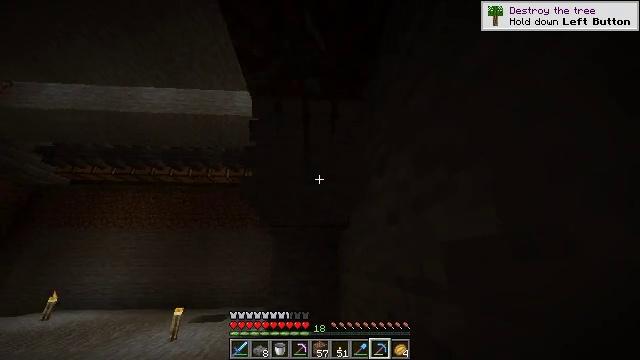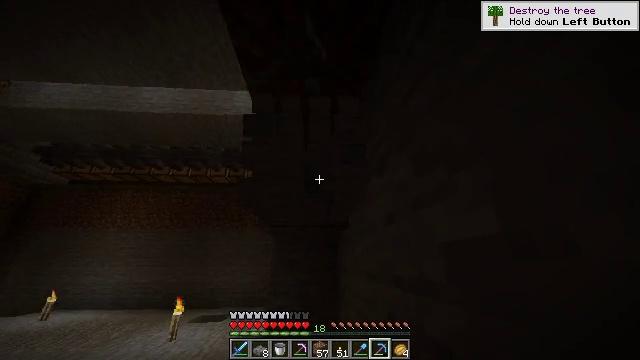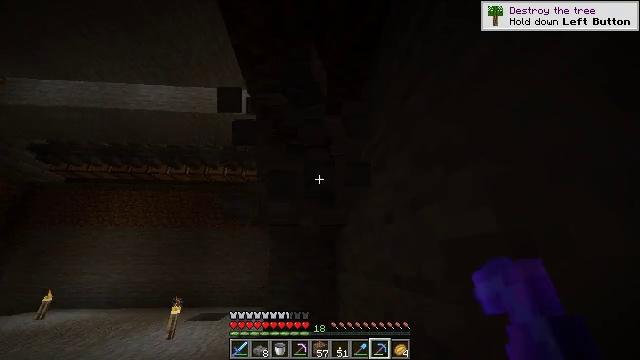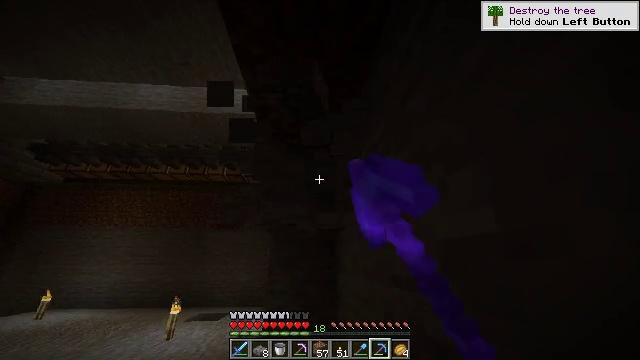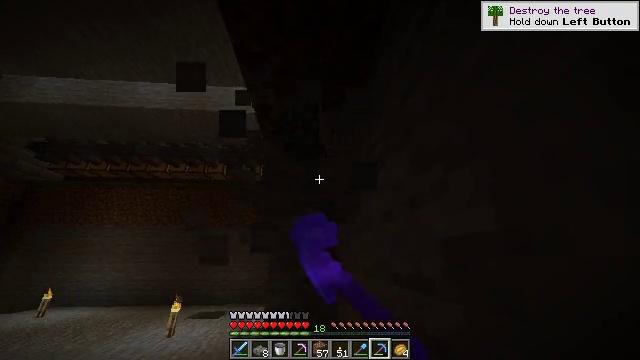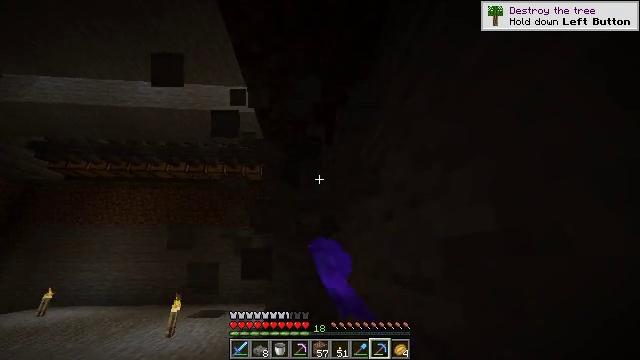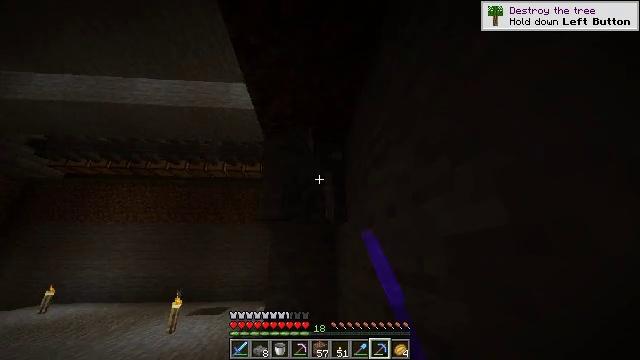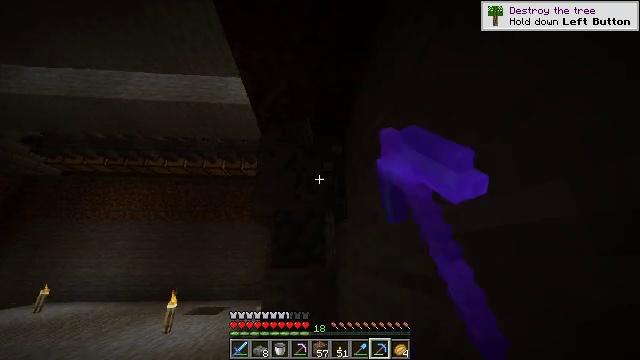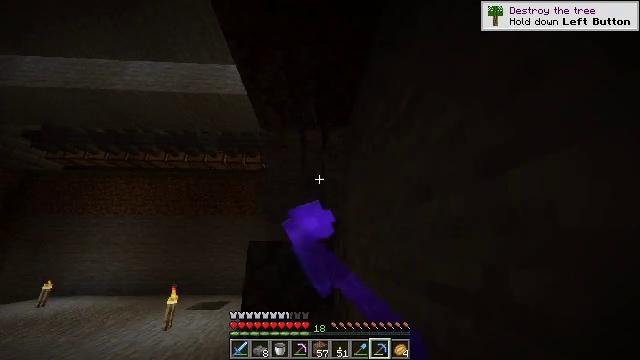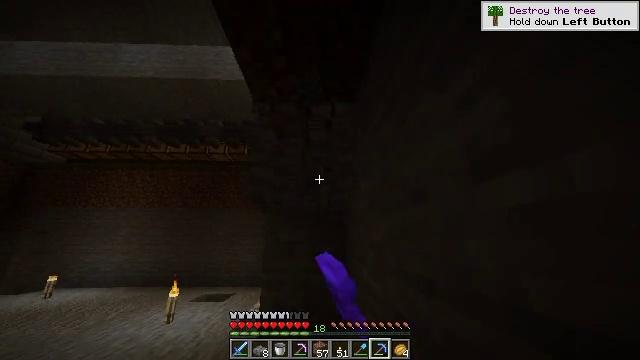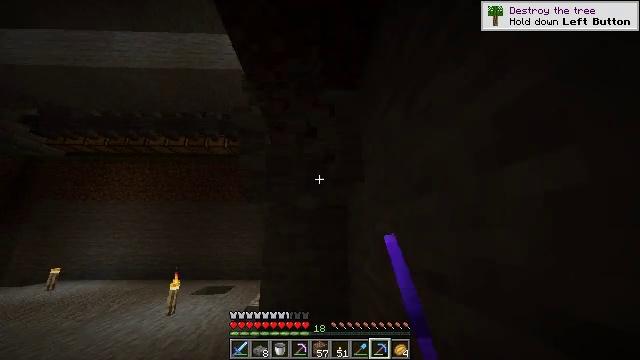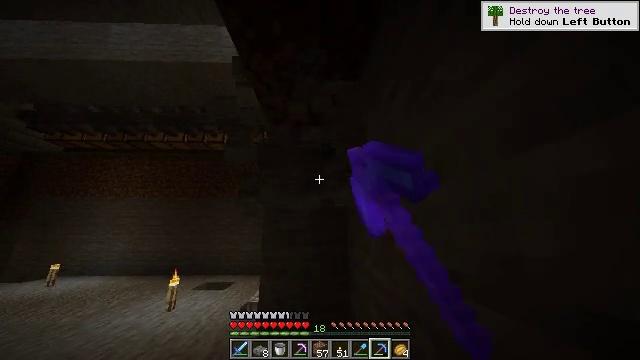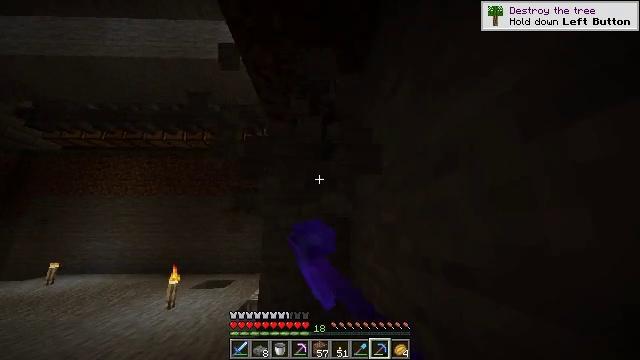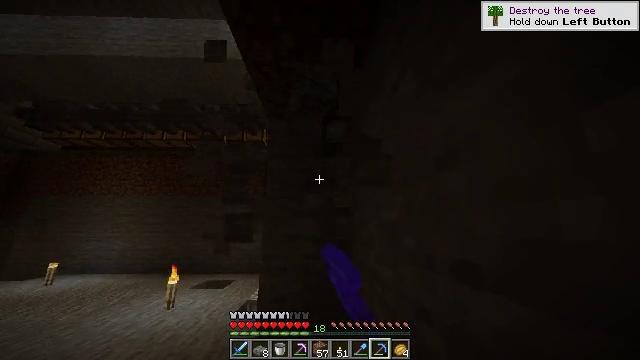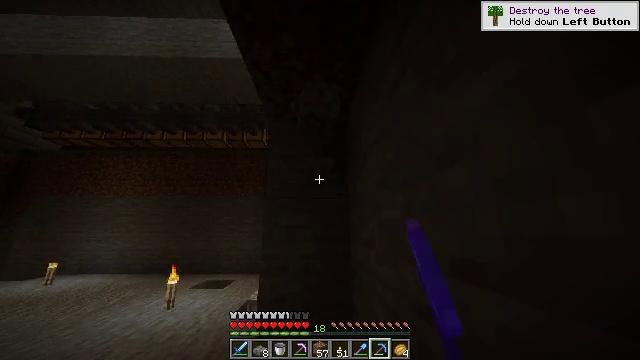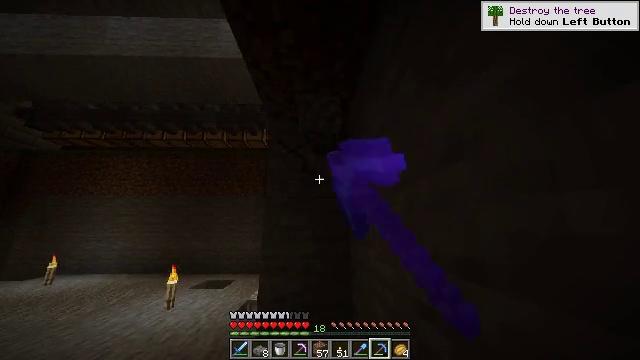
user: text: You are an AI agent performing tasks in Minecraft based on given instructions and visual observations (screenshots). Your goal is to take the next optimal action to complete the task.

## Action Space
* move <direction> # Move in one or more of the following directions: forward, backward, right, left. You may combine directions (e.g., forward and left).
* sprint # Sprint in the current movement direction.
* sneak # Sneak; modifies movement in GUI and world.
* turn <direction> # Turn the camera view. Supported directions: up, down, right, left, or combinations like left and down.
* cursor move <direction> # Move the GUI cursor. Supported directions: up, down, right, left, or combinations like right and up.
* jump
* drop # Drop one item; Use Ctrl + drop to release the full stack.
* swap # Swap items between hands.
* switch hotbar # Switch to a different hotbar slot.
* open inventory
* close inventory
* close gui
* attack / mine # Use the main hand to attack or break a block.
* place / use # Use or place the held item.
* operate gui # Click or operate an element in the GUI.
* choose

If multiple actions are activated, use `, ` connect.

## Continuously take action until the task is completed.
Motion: motion action
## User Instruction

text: Gather stone by using a pickaxe.
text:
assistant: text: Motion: attack / mine
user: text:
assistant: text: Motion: attack / mine
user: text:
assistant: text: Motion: attack / mine
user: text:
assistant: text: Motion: attack / mine
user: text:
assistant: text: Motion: attack / mine
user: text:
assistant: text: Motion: move forward, attack / mine
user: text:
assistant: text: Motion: move forward, attack / mine
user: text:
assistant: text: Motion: move forward, turn down, attack / mine
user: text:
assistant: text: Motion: turn left and down, attack / mine
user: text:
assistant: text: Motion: turn down, attack / mine
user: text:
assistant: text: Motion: turn down, attack / mine
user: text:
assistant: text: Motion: attack / mine
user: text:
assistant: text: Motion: attack / mine
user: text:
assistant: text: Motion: attack / mine
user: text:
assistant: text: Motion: attack / mine
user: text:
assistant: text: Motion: attack / mine
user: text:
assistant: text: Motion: turn left and down, attack / mine
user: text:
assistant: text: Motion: turn down, attack / mine
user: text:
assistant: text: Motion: turn down, attack / mine
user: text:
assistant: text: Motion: attack / mine
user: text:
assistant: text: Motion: attack / mine
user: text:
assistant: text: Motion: attack / mine
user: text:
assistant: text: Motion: turn down, attack / mine
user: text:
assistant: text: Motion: turn down, attack / mine
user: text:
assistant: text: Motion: turn down, attack / mine
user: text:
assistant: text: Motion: attack / mine
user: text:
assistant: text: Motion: attack / mine
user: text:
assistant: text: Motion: attack / mine
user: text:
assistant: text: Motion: attack / mine
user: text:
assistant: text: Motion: move forward, attack / mine